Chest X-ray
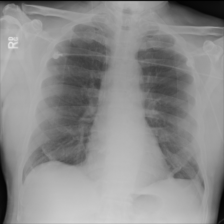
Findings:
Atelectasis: negative
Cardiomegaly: negative
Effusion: negative
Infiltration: negative
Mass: negative
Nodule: negative
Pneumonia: negative
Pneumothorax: negative
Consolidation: negative
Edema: negative
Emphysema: negative
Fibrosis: negative
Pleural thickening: negative
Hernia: negative